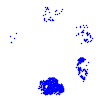
Particle: proton